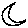
Label: moon